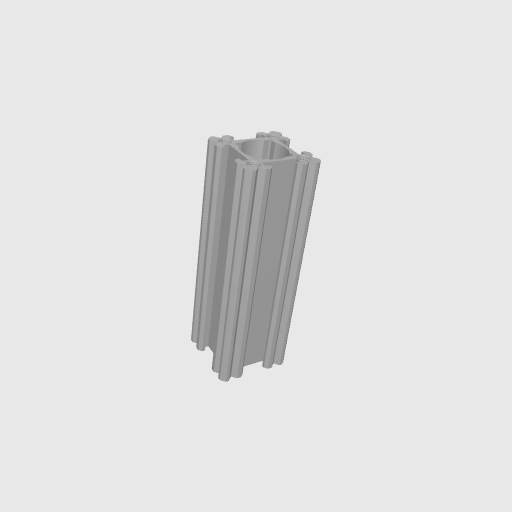
Part: GoRAIL72